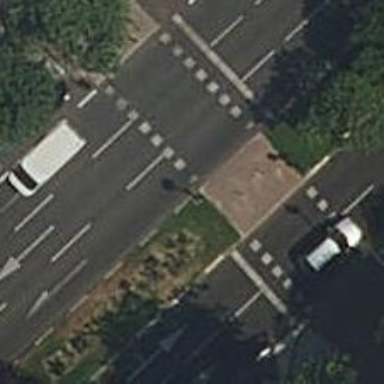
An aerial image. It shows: Kerb serving as barrier.